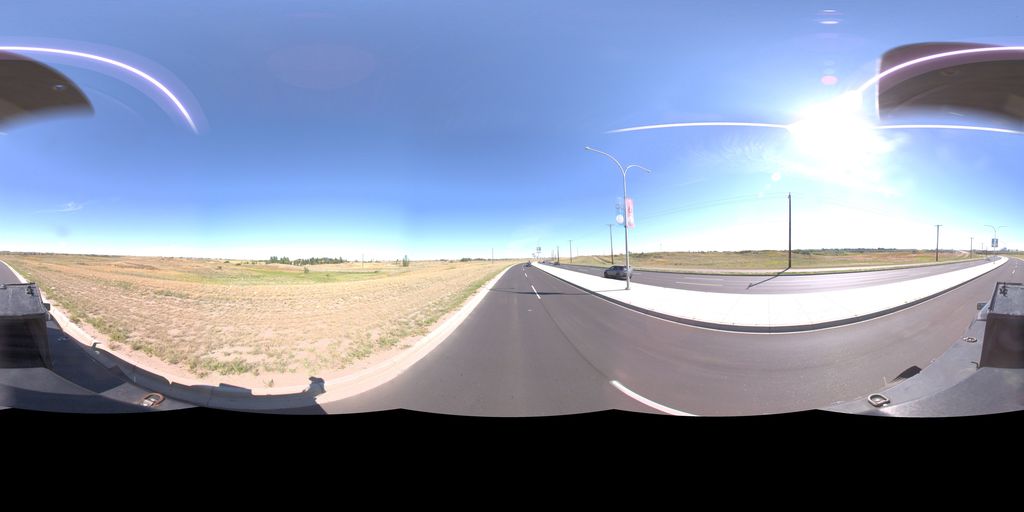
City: saskatoon